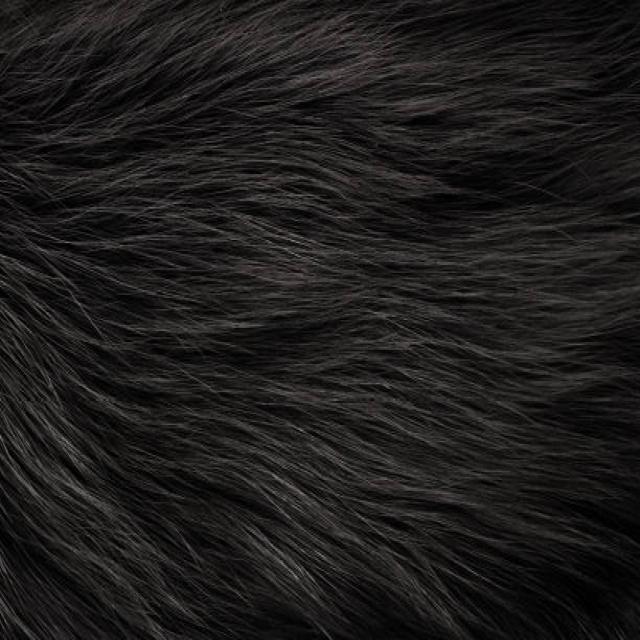
Healthy canine skin — no visible lesions, inflammation, or abnormalities. The skin and coat appear normal.